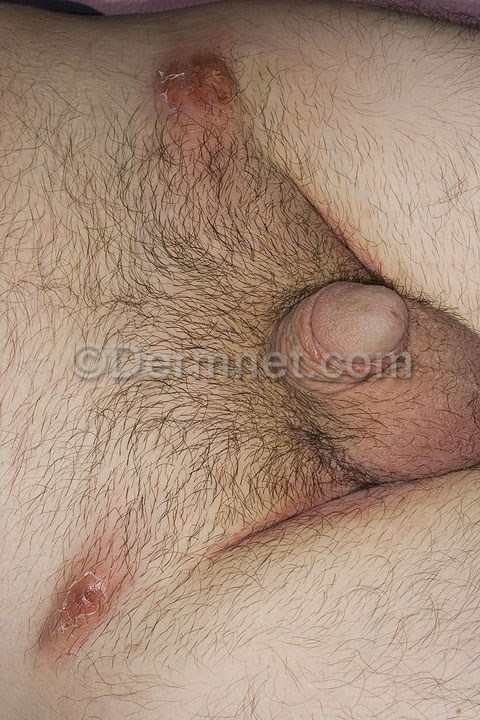
Disease: Tinea Ringworm Candidiasis and other Fungal Infections